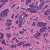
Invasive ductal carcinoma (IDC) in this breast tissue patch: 1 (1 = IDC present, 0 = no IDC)